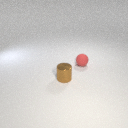
small red rubber sphere behind small brown metal cylinder